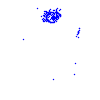
Particle: kaon